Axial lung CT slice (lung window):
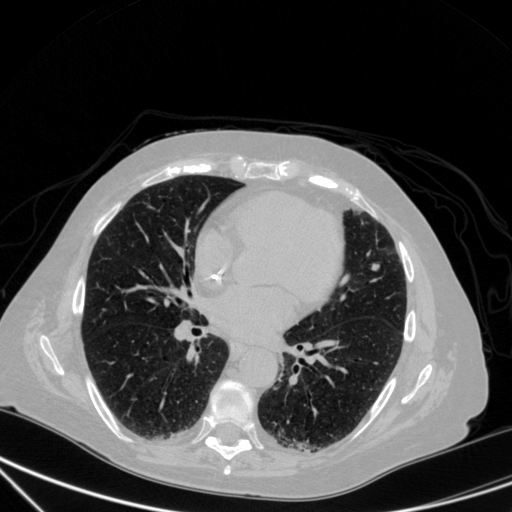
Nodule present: yes
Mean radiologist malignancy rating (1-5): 3.25